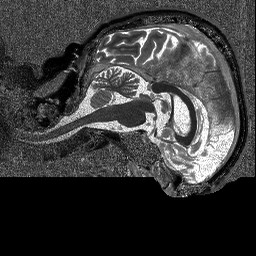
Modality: T1map
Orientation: sagittal
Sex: male